Question: I would like to publish a augPred figure generated by nlme, so it needs to look a little nicer (say the reviewers). I want to reorder the panels and change the titles. I have tried using information I've found for lattice, but somehow it is not working within nlme. For example, I have tried using 'index.cond'. It does reorder the panels, but not in the order I specified.
Here is the original figure:

and the code I have been trying with this dataset <URL>:
'''
library(nlme)
grow<-read.table("cobsgddv8.txt", header=T)
grow10<-subset(grow, grow$year == "2010")
grow10$EU<- with(grow10, factor(ground):factor(plot))
grow10G<-groupedData(mass ~ gdd | EU, data=grow10)
fit.beta.10 <- nlsList(mass ~ SSbgf(gdd, w.max, t.e, t.m), data = grow10G)
plot(intervals(fit.beta.10), layout = c(3,1))
fit.nlme.10<-nlme(fit.beta.10, random=pdDiag(w.max ~1))
fit.nlme3.10<-update(fit.nlme.10, random = list(w.max + t.m + t.e ~ 1))
plot(augPred(fit.nlme3.10), layout = c(4,6), xlab="", ylab="", ylim=c(-200,2700),
index.cond=list(c(3,8,4,7,2,5,6,1,9,12,10,11,24,21,22,23,20,18,19,17,13,14,15,16)))
#Order I am looking for
c("Above:12", "Above:21", "Above:35", "Above:43", "Above:15", "Above:23", "Above:32",
"Above:41", "Above:13", "Above:24", "Above:31", "Above:46","Below:12", "Below:21",
"Below:35", "Below:43", "Below:15", "Below:23", "Below:32", "Below:41", "Below:13",
"Below:24", "Below:31", "Below:46")))
#Panel titles I want
c("M", "M", "M", "M", "FP", "FP", "FP", "FP", "P", "P", "P", "P","M", "M", "M", "M",
"FP", "FP", "FP", "FP", "P", "P", "P", "P")
'''
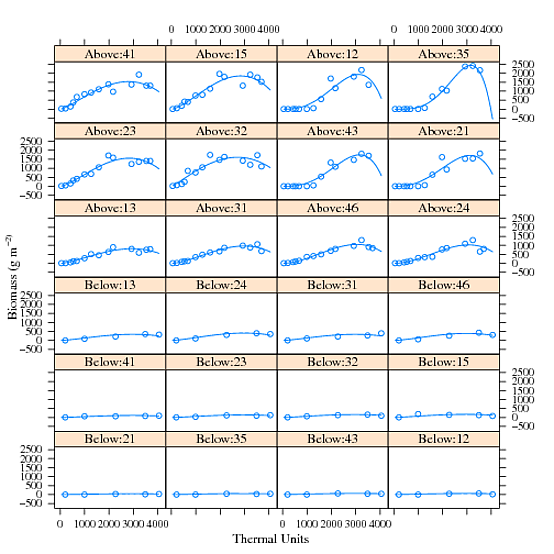
Answer: I think the easiest way to change the order of the panels is to change the order of the factor outside the plot call.
'''
dat22 = augPred(fit.nlme3.10)
dat22$.groups = factor(dat22$.groups,
levels = c("Above:12", "Above:21", "Above:35", "Above:43", "Above:15",
"Above:23", "Above:32", "Above:41", "Above:13", "Above:24",
"Above:31", "Above:46", "Below:12", "Below:21", "Below:35",
"Below:43", "Below:15", "Below:23", "Below:32", "Below:41",
"Below:13", "Below:24", "Below:31", "Below:46"))
plot(dat22, layout = c(4,6), xlab="", ylab="", ylim=c(-200,2700))
'''
To change the titles in each strip, you can set the 'factor.levels' using 'strip.custom'.
'''
plot(dat22, layout = c(4,6), xlab="", ylab="", ylim=c(-200,2700),
strip = strip.custom(factor.levels = c("M", "M", "M", "M", "FP", "FP", "FP", "FP", "P", "P",
"P", "P","M", "M", "M", "M", "FP", "FP", "FP", "FP", "P",
"P", "P", "P")))
'''
This replaces the original names, though, and I wasn't entirely certain if you wanted to augment the names or change them entirely.